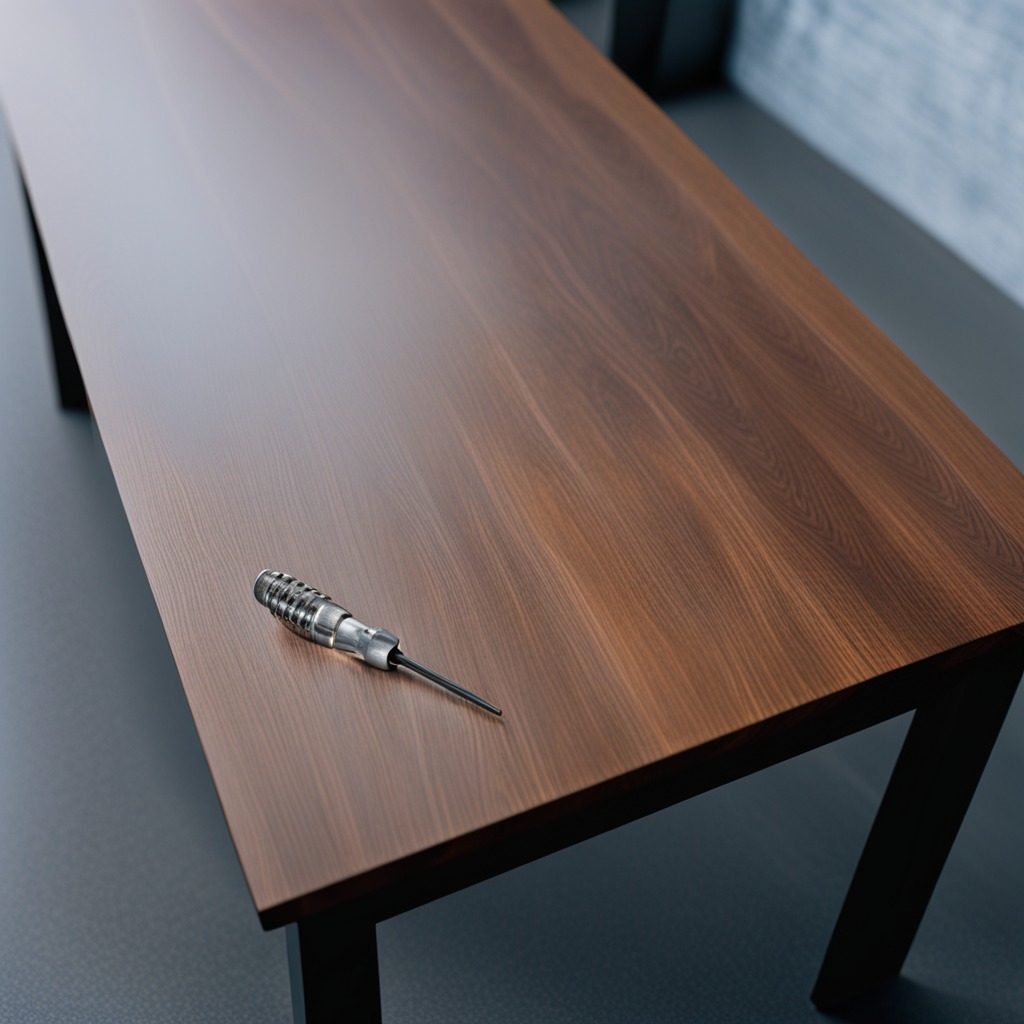
A screwdriver lies on the table in a small garage at twilight.